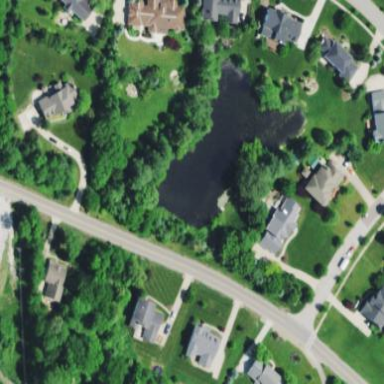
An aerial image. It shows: Pond surrounded by natural water.